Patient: sex F, age 59
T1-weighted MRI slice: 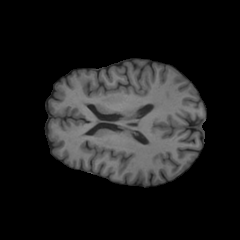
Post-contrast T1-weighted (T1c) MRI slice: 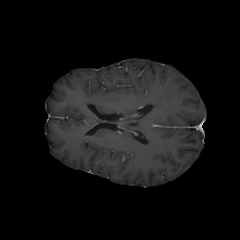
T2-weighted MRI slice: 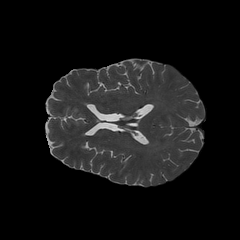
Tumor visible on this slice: no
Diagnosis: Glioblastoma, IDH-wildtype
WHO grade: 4